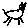
Label: cat